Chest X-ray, PA view. Patient: 69 years old, sex M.
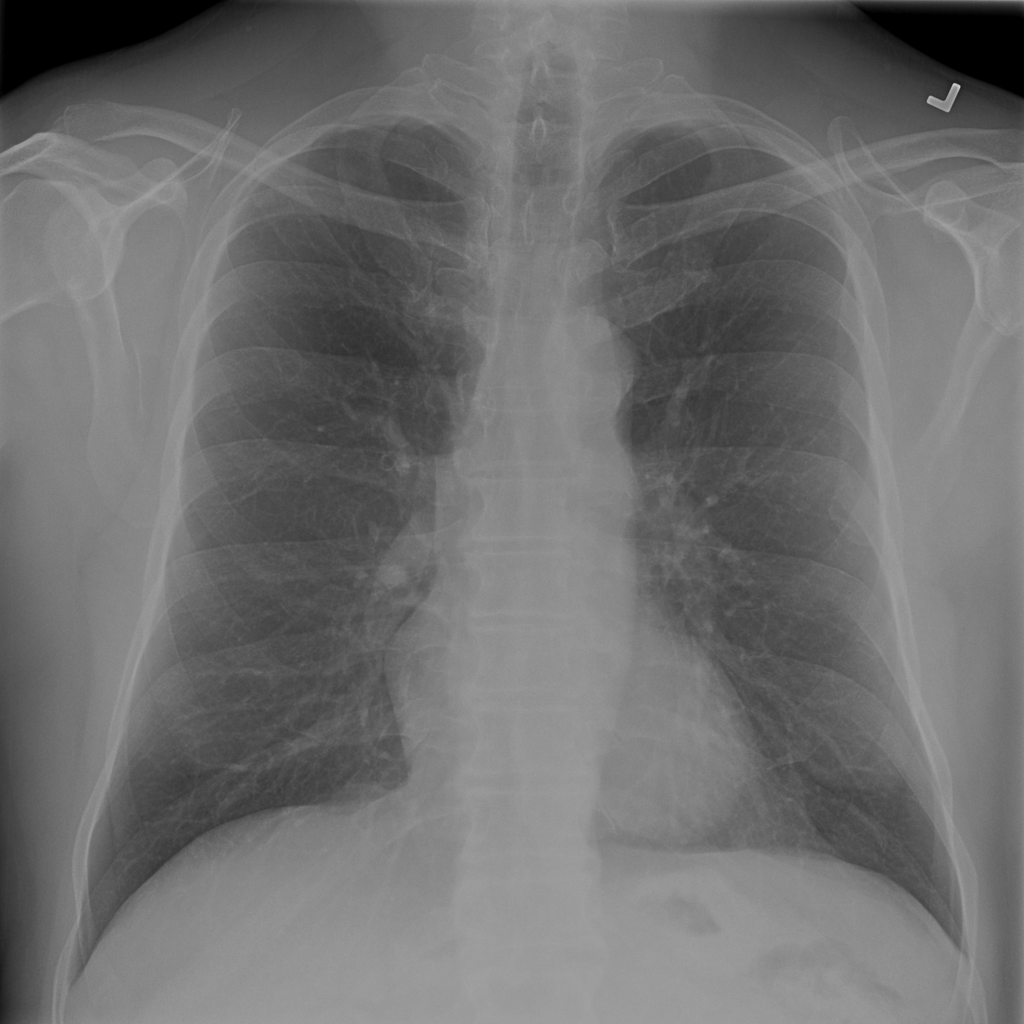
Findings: No Finding